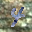
Label: 4